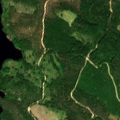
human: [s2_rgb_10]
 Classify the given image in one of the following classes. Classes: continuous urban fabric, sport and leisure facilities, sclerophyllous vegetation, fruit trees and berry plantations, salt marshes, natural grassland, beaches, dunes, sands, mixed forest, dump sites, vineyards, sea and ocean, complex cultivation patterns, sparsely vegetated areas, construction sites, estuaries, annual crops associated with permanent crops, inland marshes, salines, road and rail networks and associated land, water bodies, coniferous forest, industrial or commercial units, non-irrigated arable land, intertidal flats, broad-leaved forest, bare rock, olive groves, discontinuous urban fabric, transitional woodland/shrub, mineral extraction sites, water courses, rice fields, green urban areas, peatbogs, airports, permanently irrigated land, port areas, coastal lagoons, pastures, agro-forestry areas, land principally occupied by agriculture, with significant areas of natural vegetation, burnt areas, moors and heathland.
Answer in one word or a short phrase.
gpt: coniferous forest, mixed forest, water bodies